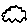
Label: cloud